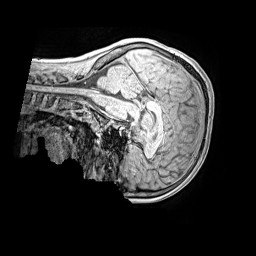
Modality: MP2RAGE
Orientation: sagittal
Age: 11
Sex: male
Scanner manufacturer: siemens
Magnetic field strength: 3 T
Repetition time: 4 s
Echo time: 0.00299 s